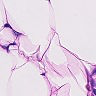
Metastatic tissue present: no